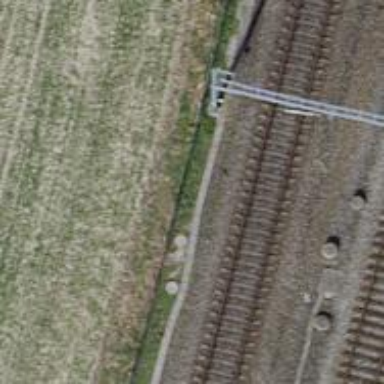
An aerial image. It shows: Power pole.